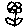
Label: flower